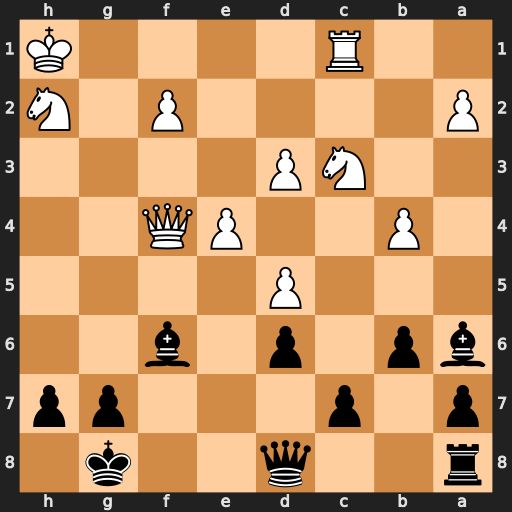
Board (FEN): r2q2k1/p1p3pp/bp1p1b2/3P4/1P2PQ2/2NP4/P4P1N/2R4K
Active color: b
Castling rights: -
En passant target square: -
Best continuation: Bg5